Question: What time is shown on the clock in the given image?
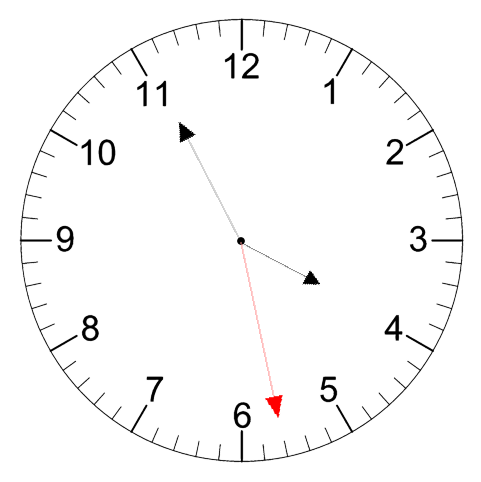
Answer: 03:55:28